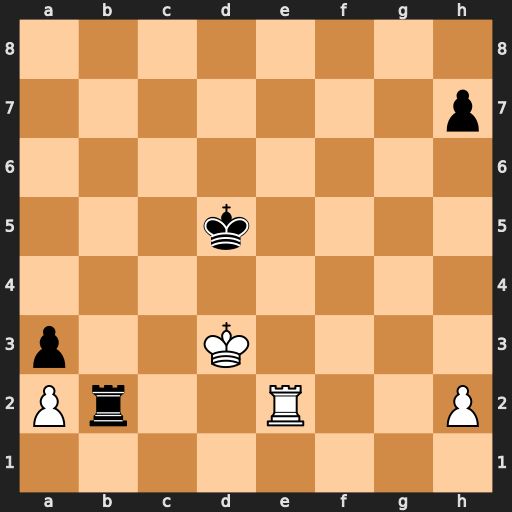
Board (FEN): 8/7p/8/3k4/8/p2K4/Pr2R2P/8
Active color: w
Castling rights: -
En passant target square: -
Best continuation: Rxb2 axb2 Kc2